Question: I am creating an application which generates statistical information for a pupil's performance over their school career. To achieve this, I need to store every grade ever attained by a pupil.
But I have no idea how to optimally store this information. This is a preliminary design, but don't know how it will hold up in practice.

So each pupil after a full 16 year education will have 288 pieces of grade data, 18 per year. In addition to that there is their personal information, which holds their name, DOB etc.
So, how could I optimally hold this data?
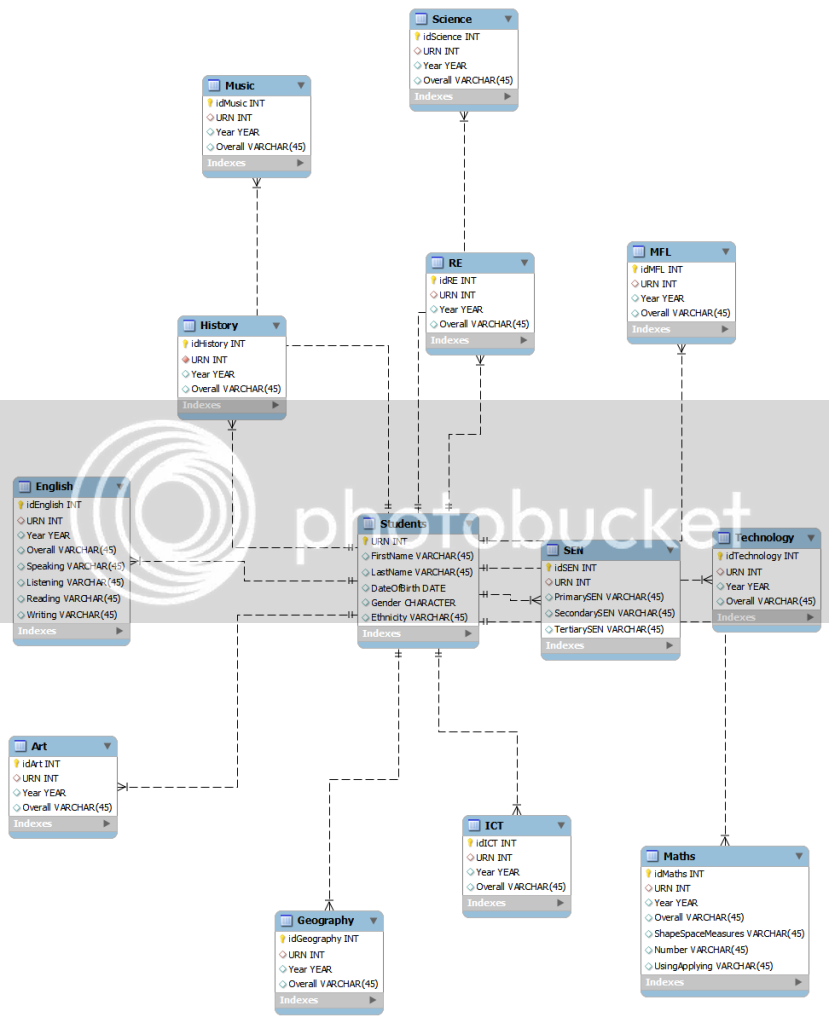
Answer: Your design is far too specific. You will need to change the schema every time the grading scheme changes or a new course is added!
Instead, you could have an abstracted design with 'Course', 'Grade', and 'SubGrade' tables. Courses will have Names, and Grades and SubGrades will have types. That will give you lots of flexibility.